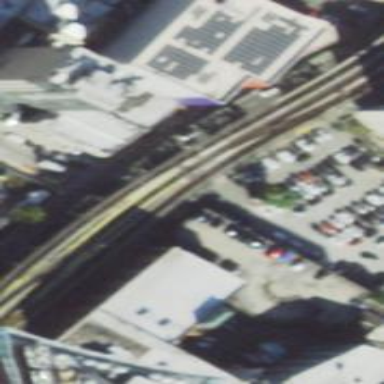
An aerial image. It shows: Railway bridge with electrified lines.